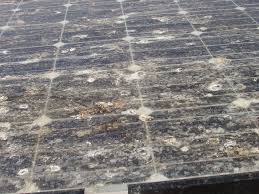
Label: Bird-drop